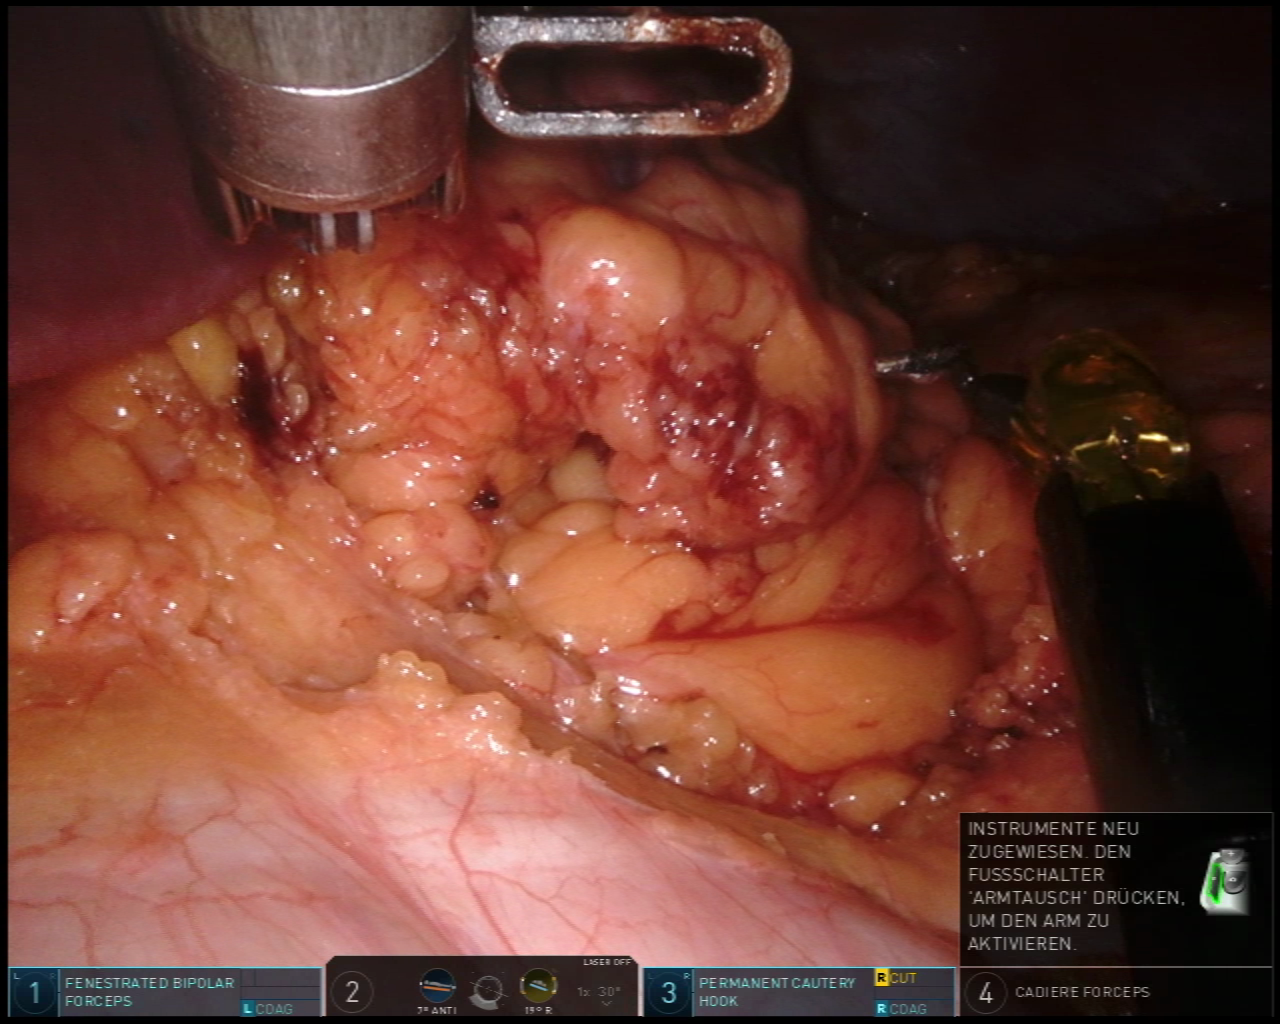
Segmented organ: liver
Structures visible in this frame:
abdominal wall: yes
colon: yes
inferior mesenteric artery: no
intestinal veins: no
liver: yes
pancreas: no
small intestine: no
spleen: no
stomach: no
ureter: no
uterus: no
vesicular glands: no